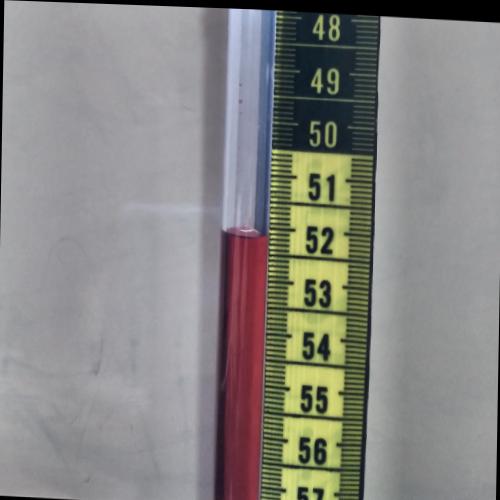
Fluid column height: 52.1 cm